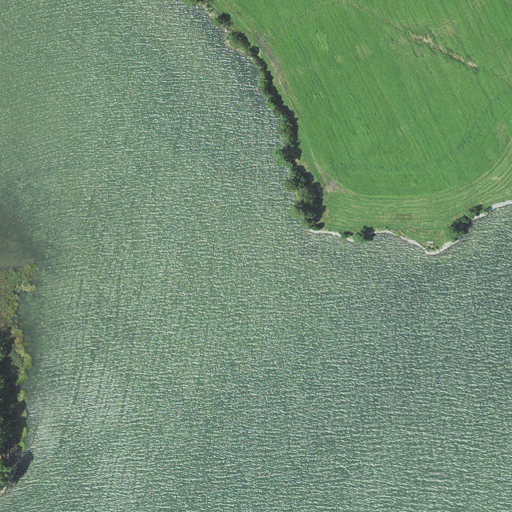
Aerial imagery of cape in Maryland named Piney Point containing open water, cultivated crops, herbaceous wetlands, woody wetlands, and evergreen forest